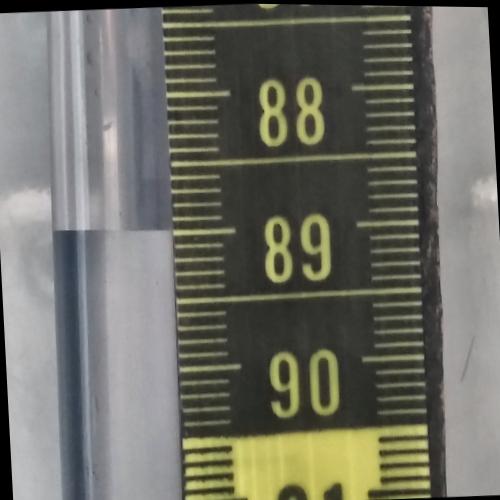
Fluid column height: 89.0 cm